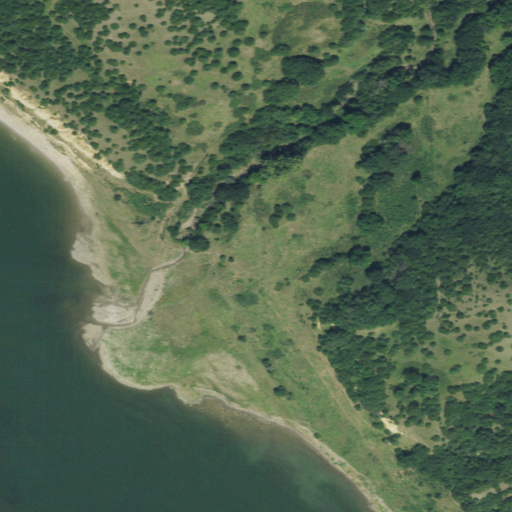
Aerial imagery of valley in South Dakota named Black Timber Gulch containing grassland, open water, evergreen forest, herbaceous wetlands, and deciduous forest